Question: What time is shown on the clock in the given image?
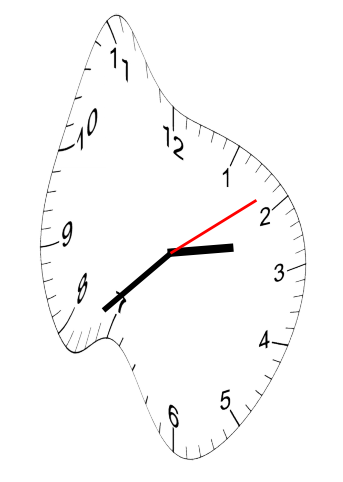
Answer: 02:38:09